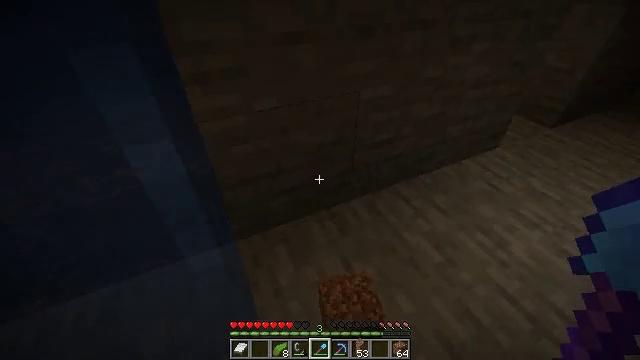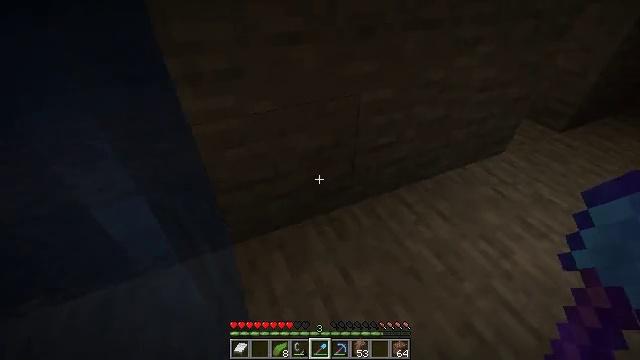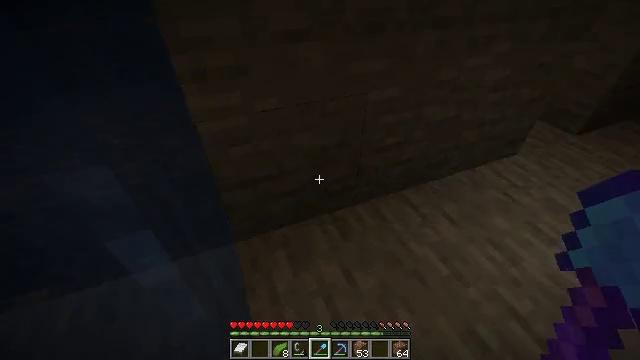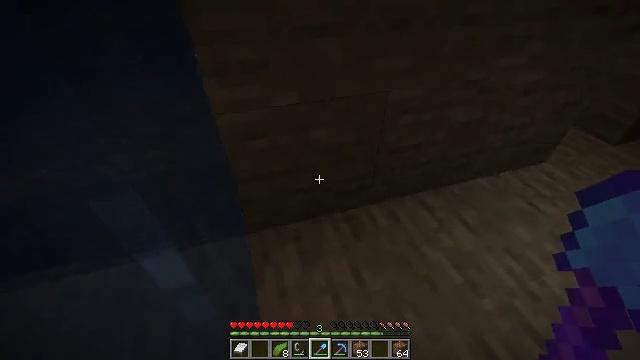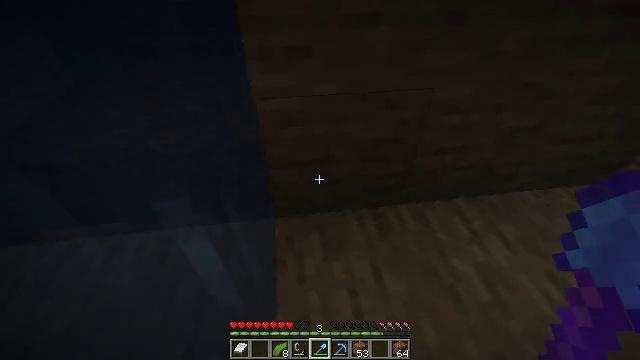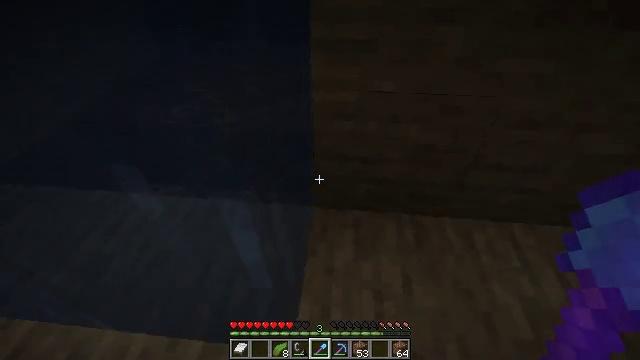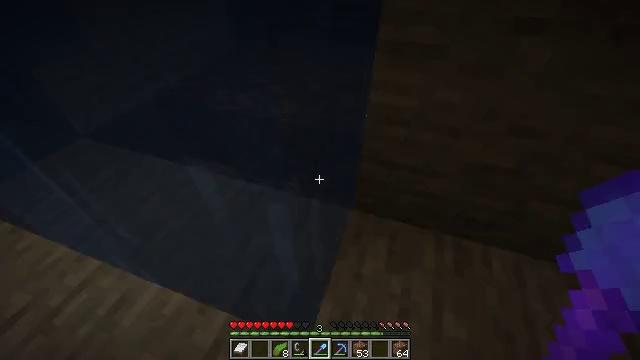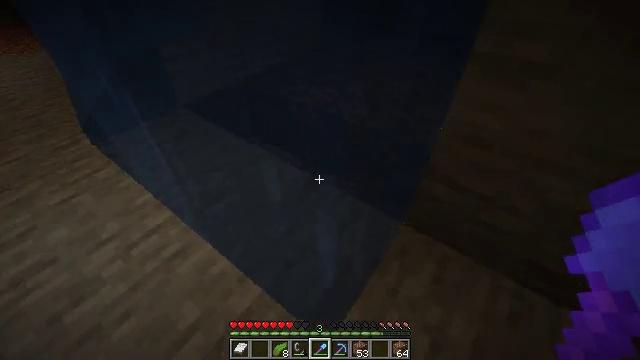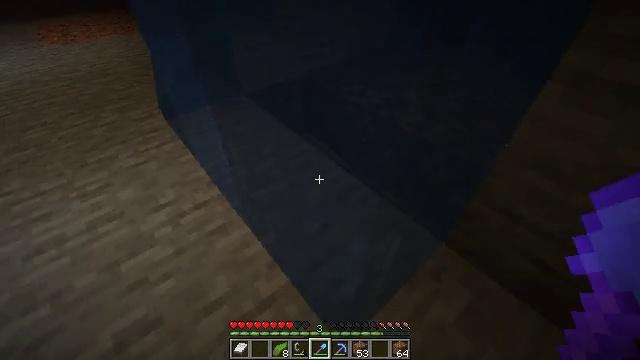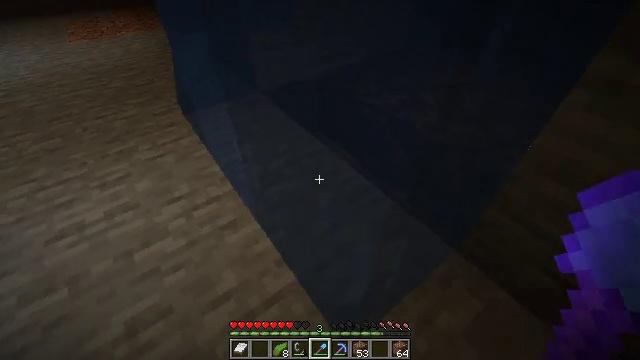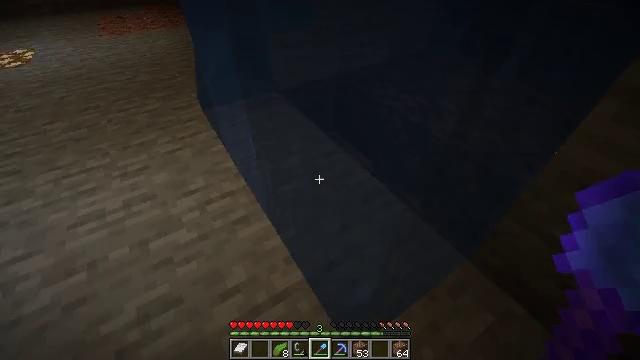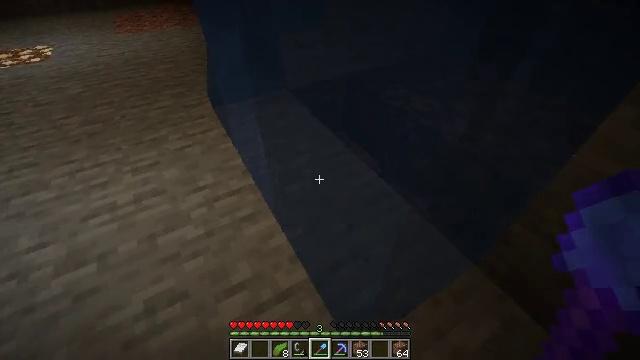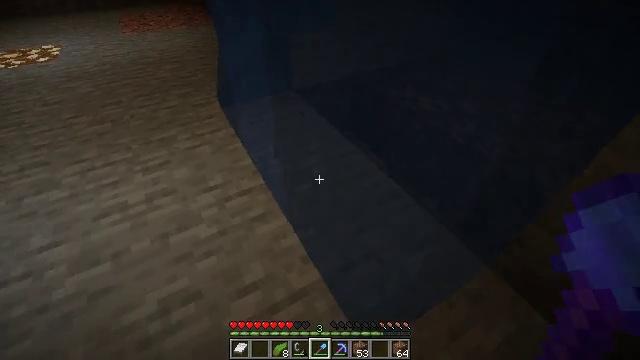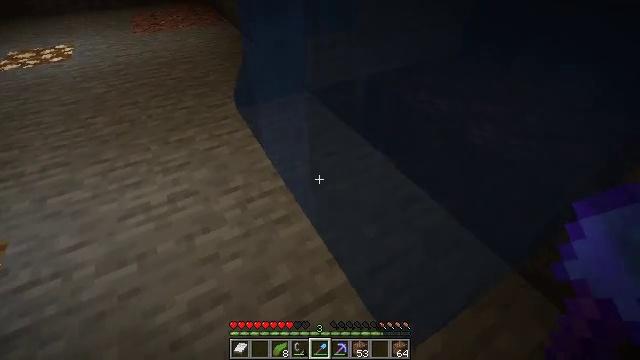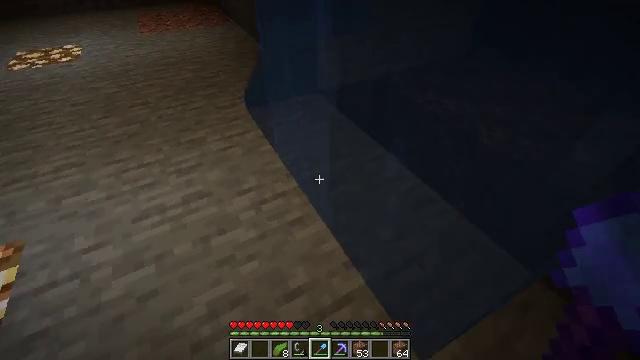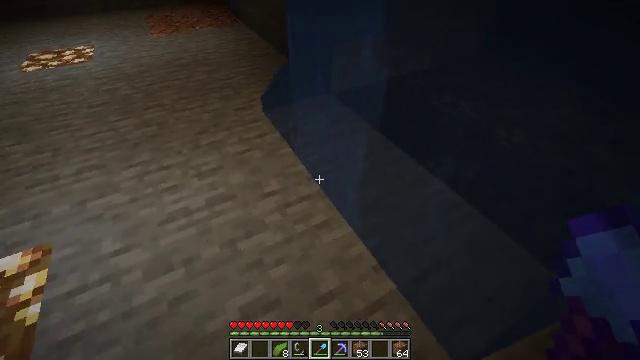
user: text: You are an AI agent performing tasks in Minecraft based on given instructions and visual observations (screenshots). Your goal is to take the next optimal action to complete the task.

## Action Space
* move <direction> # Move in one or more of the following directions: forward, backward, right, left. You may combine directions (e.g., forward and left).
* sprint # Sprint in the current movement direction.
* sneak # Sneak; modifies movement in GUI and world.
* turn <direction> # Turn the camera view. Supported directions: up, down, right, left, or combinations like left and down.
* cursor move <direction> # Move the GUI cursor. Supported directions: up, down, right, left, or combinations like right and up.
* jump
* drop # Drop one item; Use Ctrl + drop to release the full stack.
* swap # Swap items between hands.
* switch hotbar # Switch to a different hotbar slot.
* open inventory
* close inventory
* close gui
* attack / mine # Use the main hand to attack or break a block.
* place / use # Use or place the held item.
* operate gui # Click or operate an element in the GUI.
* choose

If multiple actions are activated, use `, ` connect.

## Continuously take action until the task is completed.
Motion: motion action
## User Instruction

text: Gather soul sand from the Nether.
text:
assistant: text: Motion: turn left
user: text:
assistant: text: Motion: turn left
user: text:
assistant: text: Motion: turn left
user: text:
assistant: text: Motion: turn left and down
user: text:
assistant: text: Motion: turn left and down
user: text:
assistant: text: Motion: turn left
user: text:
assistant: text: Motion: turn left
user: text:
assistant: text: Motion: turn left
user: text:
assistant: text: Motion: turn left
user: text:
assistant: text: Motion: turn left
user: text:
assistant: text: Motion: turn left
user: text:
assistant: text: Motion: move left
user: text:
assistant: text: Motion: move left
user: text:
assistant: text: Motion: move left
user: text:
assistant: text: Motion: move left
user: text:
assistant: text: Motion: move left
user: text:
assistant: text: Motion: move left
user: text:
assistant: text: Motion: move left, turn up
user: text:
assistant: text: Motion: move forward and move left, turn right and up
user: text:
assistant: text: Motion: move forward and move left, turn right and up
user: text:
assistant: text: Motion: move forward and move left, turn right and up
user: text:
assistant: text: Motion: move forward and move left, turn right and up
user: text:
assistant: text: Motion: move forward and move left, turn right and up
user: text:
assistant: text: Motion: move forward and move left, turn right
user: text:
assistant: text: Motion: move forward and move left, turn right
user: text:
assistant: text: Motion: move forward and move left, turn right
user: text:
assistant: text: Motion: move forward and move left, turn right
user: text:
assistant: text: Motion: move forward and move left, turn right
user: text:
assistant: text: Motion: move forward and move left, turn right
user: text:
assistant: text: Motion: move forward and move left, turn right